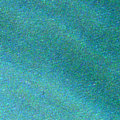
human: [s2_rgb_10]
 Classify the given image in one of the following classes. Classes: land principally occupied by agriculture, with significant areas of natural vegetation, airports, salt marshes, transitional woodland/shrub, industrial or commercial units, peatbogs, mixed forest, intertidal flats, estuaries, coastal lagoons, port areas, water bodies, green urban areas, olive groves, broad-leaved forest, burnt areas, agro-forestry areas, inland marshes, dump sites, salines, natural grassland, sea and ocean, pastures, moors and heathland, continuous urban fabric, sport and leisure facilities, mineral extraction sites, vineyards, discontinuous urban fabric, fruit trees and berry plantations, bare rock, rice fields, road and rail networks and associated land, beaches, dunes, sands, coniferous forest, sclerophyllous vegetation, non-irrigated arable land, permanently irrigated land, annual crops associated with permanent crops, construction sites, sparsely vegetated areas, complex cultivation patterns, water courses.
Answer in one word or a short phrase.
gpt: sea and ocean